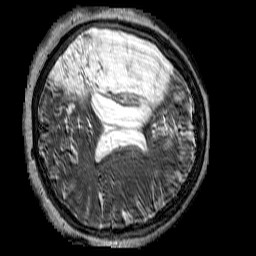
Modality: T2w
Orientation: axial
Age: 54
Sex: female
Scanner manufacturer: siemens
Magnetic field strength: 3 T
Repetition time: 3.2 s
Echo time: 0.213 s